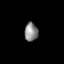
Tissue: lung
Cell type: Myeloid cells
Senescence score: 0.6026
Nuclear area (px): 240
Mean DAPI intensity: 139.208